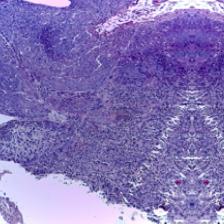
Diagnosis: OSCC